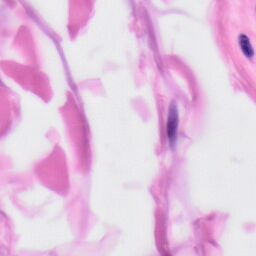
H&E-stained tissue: Skin